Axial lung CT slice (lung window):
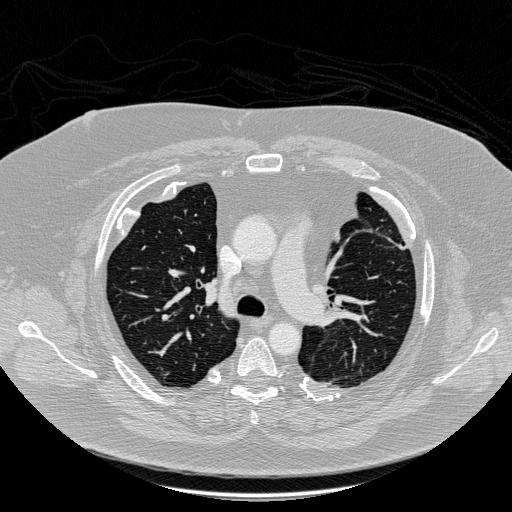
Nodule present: no